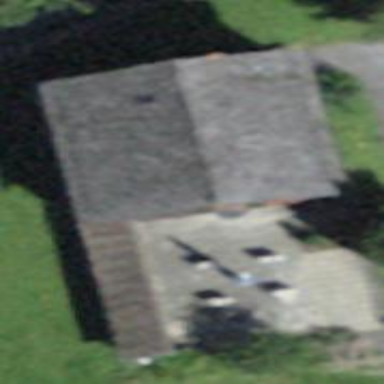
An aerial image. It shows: Restaurant.